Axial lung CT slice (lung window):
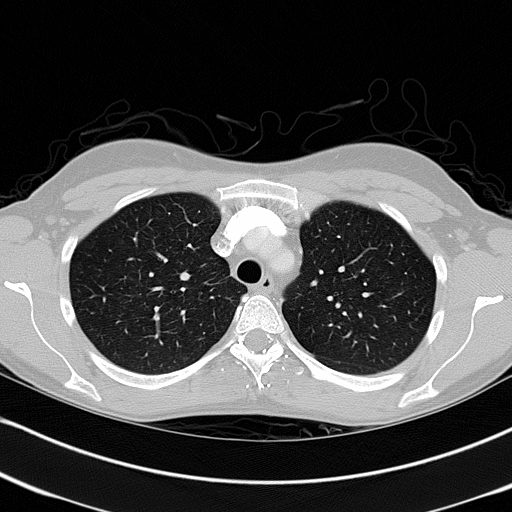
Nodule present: no